Here is the time-frequency representation (spectrogram) of a rolling-element bearing's vibration measurement. What is the most likely bearing condition (normal, inner_race, outer_race, ball)?
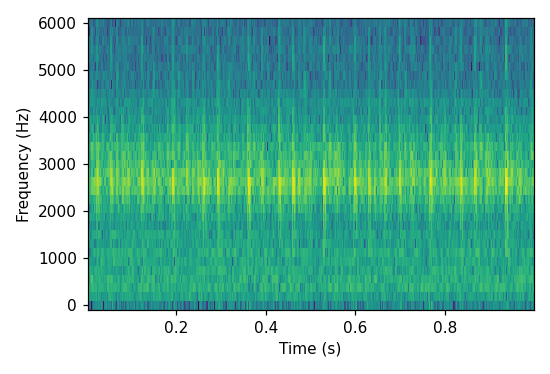
Answer: inner_race